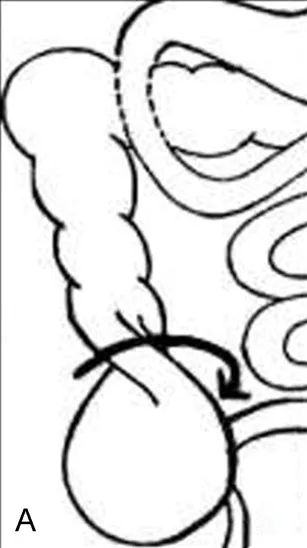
(A) Scheme demonstrating the cecal volvulus found during reintervention.
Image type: radiology (x_ray)